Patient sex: F
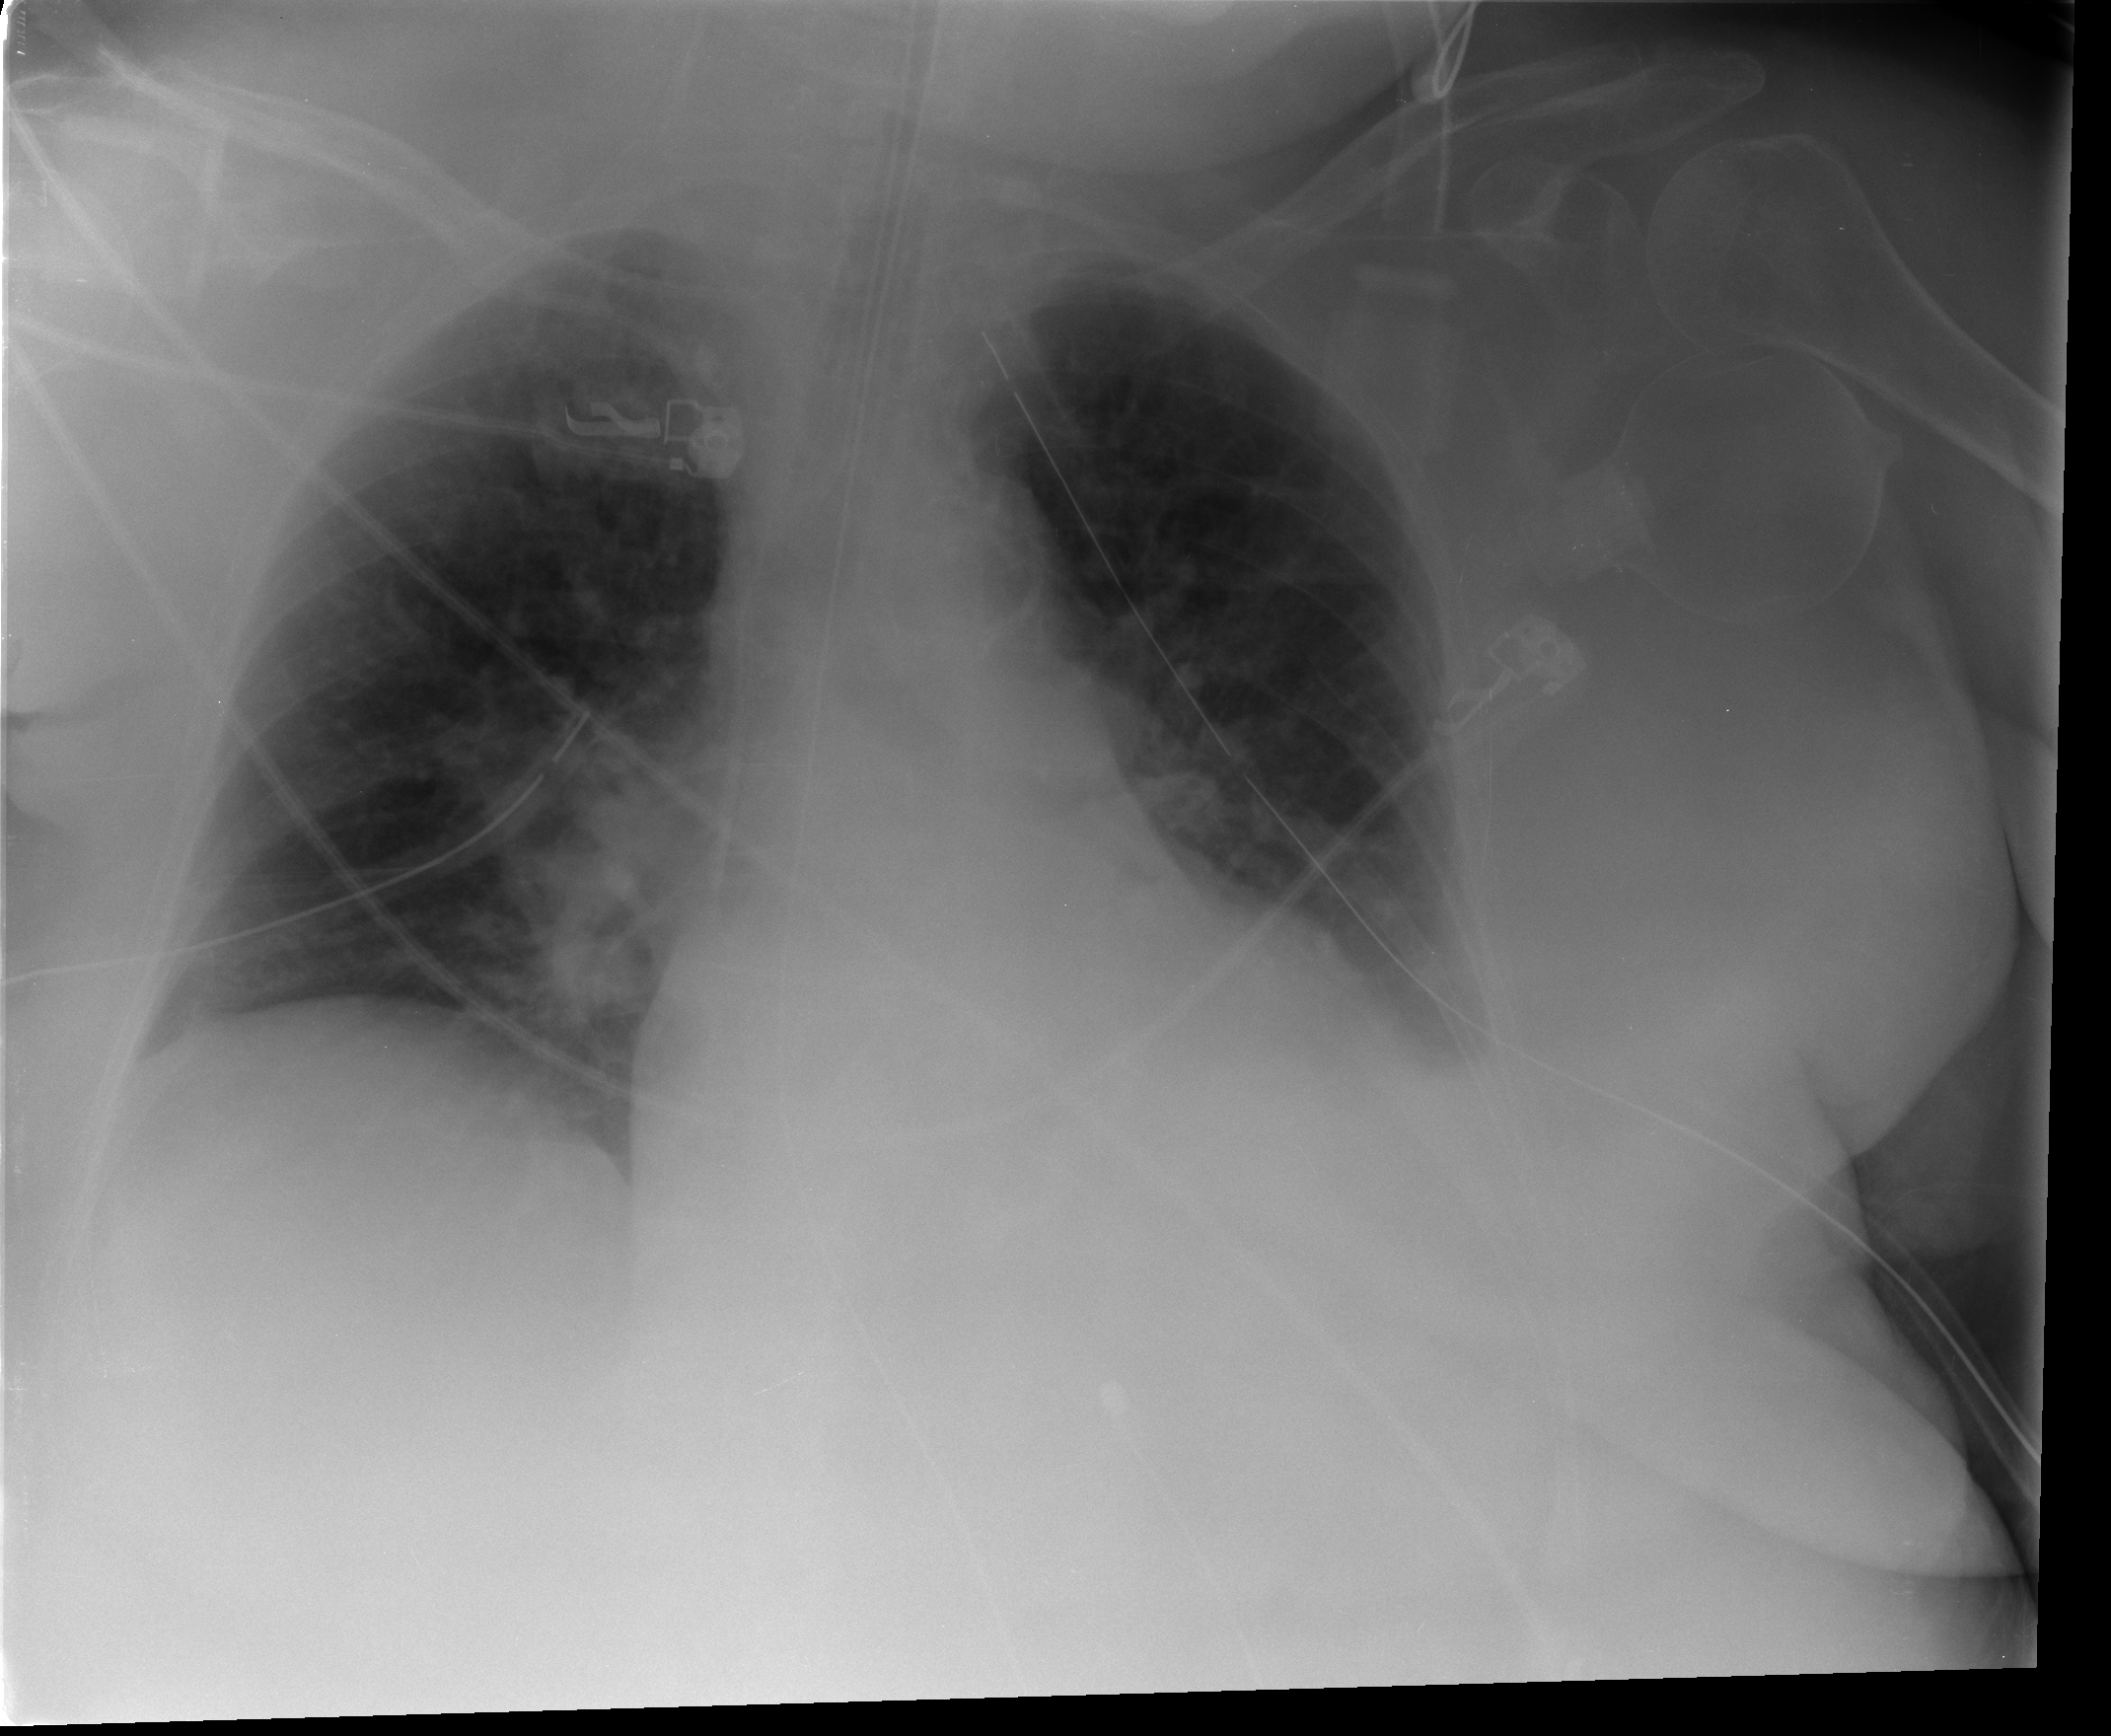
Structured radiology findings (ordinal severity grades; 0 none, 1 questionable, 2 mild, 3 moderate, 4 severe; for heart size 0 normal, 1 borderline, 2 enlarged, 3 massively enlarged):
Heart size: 2
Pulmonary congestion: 1
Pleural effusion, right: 0
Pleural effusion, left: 2
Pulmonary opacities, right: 0
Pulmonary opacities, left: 0
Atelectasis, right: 2
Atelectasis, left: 2